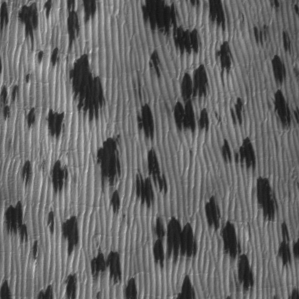
Label: frost